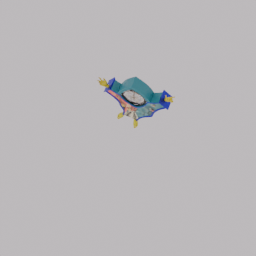
Label: decoration